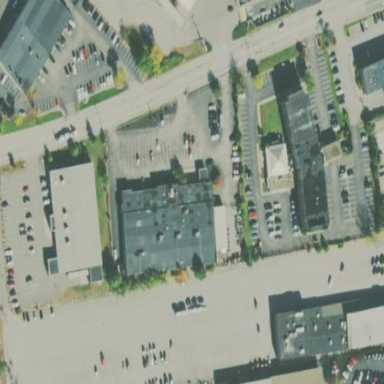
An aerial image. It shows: Building that houses motorcycle shop.